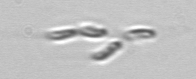
Label: Dinobryon